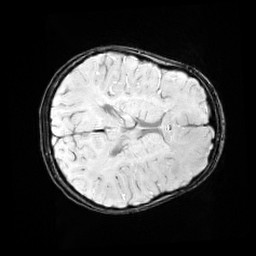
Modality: SWI
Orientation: axial
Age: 9
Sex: female
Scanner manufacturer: siemens
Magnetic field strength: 3 T
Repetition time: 0.027 s
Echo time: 0.02 s